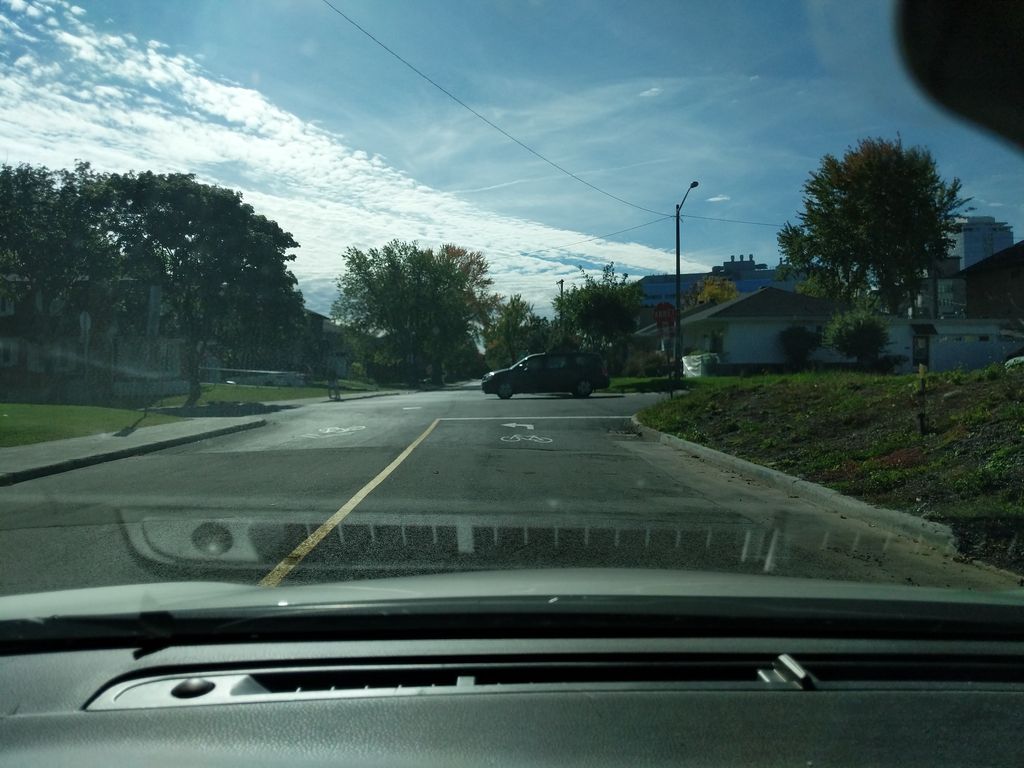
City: quebec_city